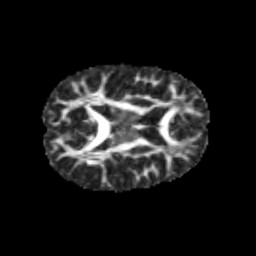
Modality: FA
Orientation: axial
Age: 12
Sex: male
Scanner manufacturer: siemens
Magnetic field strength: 3 T
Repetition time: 3.8 s
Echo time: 0.07 s